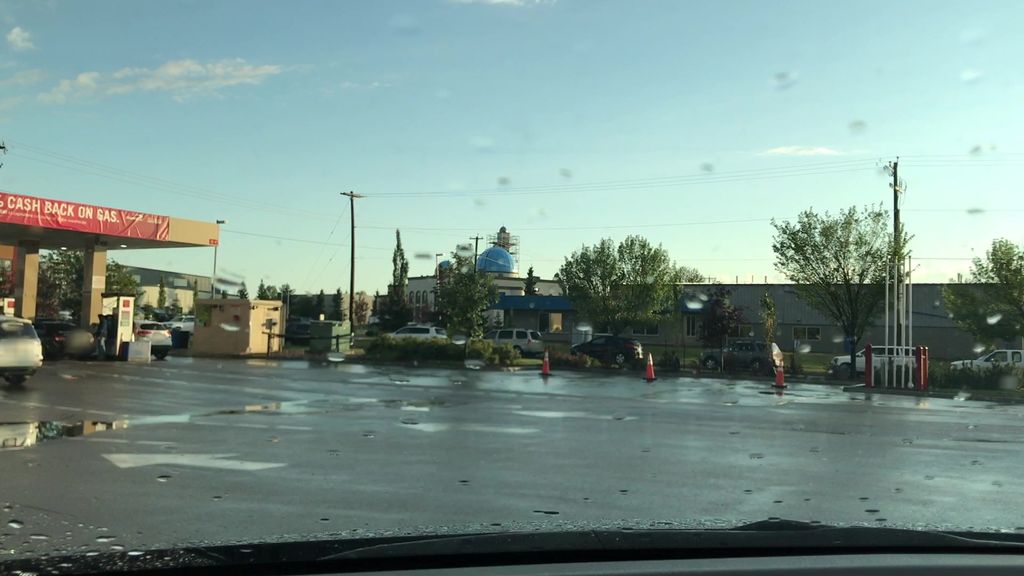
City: edmonton